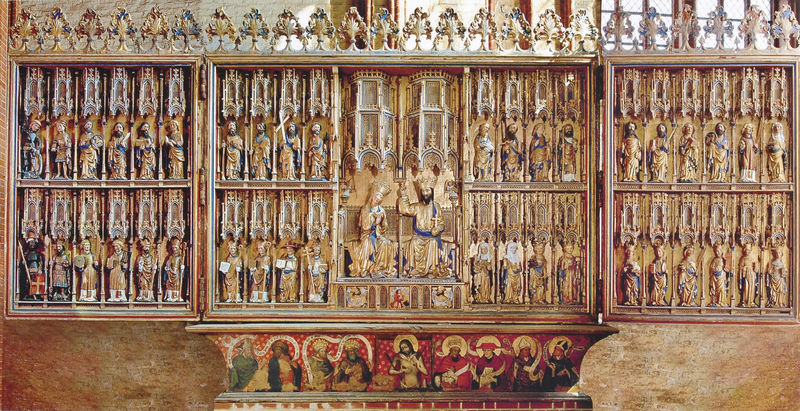
Titel: Hochaltar
Künstler: unbekannt
Standort: Wismar
Institution: St. Georgen
Schlagwörter: blau, flügel, gott, umhang, menschen, sitzen, fenster, glas, holz, mitte, schmuck, rot, malerei, ornament, alt, gericht, architektur, bibel, sockel, kirche, gold, gotik, krone, renaissance, pferd, skulptur, relief, farbig, holzschnitt, bücher, türen, farbe, figuren, romantik, bischof, könig, thron, tafel, detail, symmetrie, ornamente, verzierung, deutsch, moses, kreuz, religion, dom, viele, kardinal, altar, hochaltar, kathedrale, schnitzerei, kasten, scharniere, heiligenschein, skulpturen, nimbus, gotisch, christus, jesus, scharnier, mittelalter, gottesdienst, krönung, romanik, segnen, chor, baldachin, königin, heilige, abendmahl, zier, gefasst, register, lilien, bänder, heilig, maria, anbetung, mutter gottes, fassung, schrein, sakral, christentum, ikone, englisch, geschnitzt, hölzern, schnitzen, josef, aufsatz, tryptichon, maßwerk, kronen, fialen, tabernakel, flügeltüren, kreuzblume, gesprenge, marienkrönung, predella, retabel, schnitzaltar, ikonen, chorgestühl, flügelaltar, triptychon, apostel, gottvater, triptichon, antwerpen, baldachine, schmerzensmann, propheten, klappen, aolz, arabesquen, dreiflüglig, francke, gesprene, hieronimus, hochgotik, hubui, kirchenväter, klappaltar, marienaltar, matienkrönung, mittelschrein, retbel, seitenaltar, tafelaltar, tetschner, trikolon, tryptychon, tuere, wandelaltar, weidner, aufgeklappt, holzschnitzerei, stefan, mathe, gekrönt, aktar, holzbildhauerei, dreitafelbild, refief, schnitzaltar tryptichon  mit heiligen, #holz, gotiok